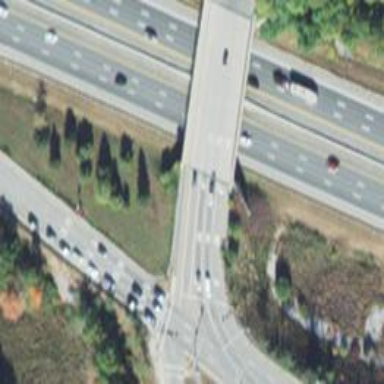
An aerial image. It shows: Primary highway bridge with asphalt surface. The junction is circular.